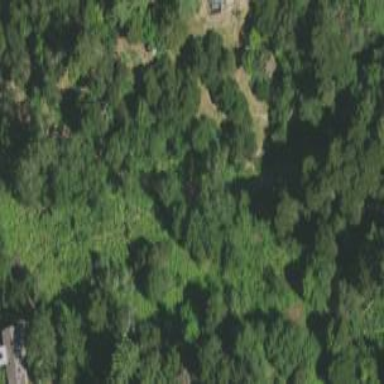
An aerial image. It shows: Nature reserve in woodland area.